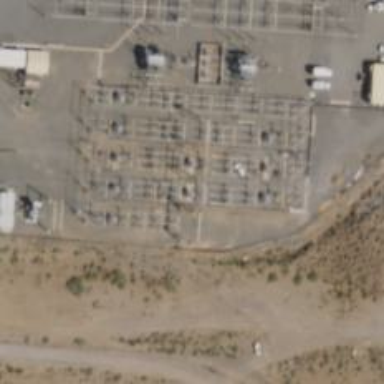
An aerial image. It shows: Switch used for power control.